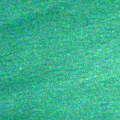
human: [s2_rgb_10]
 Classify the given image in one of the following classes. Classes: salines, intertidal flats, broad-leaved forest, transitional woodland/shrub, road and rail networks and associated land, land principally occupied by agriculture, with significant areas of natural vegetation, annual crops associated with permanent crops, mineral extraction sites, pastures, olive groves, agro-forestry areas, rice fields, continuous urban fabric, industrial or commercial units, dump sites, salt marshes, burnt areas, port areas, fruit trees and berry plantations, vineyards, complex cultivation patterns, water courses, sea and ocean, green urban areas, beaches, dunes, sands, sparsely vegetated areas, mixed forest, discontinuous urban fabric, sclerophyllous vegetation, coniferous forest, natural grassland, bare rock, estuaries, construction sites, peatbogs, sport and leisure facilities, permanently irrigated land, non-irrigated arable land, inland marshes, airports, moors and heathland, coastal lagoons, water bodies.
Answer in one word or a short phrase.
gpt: sea and ocean